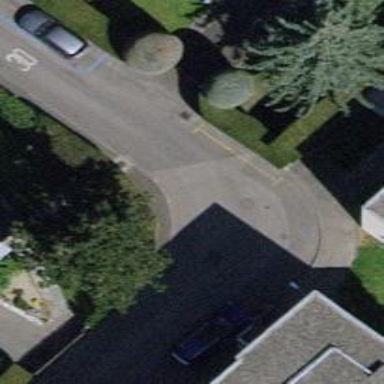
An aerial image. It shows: Residential road with asphalt surface. Sidewalk is present on the left side.